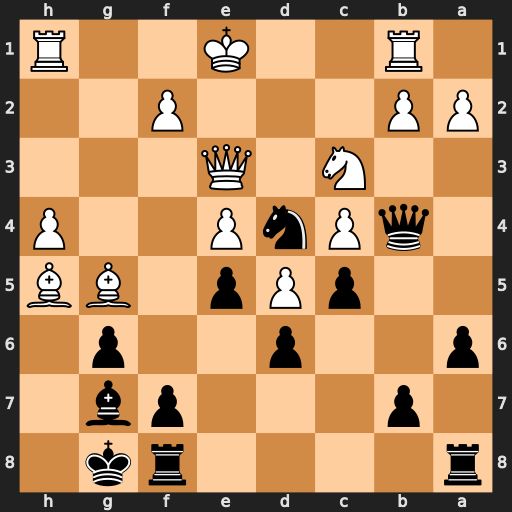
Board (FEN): r4rk1/1p3pb1/p2p2p1/2pPp1BB/1qPnP2P/2N1Q3/PP3P2/1R2K2R
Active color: b
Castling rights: K
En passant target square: -
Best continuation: Nc2+ Kd2 Nxe3